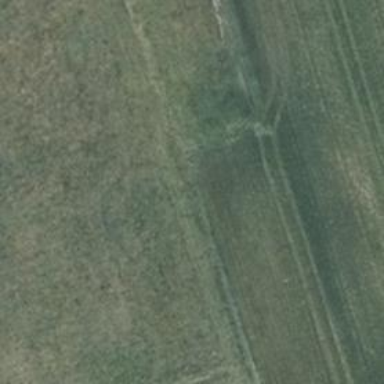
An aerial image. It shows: Grassy track with grade5 tracktype.